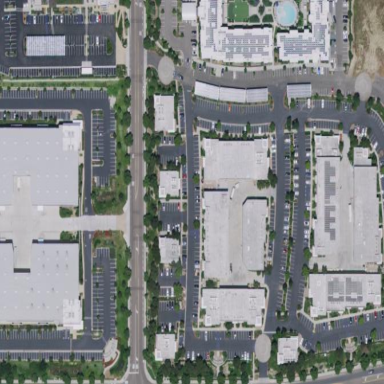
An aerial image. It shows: Commercial area.